Field crop: maize
Growth stage: 2
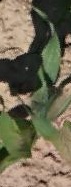
Species: maize